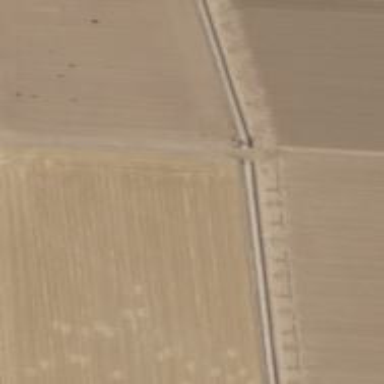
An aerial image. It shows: Irrigation culvert used for service.